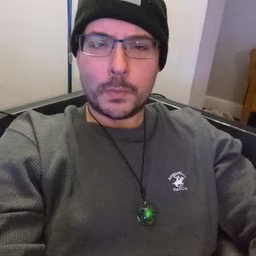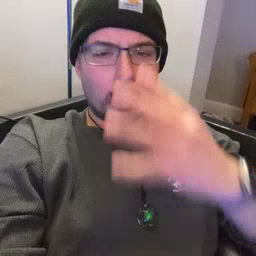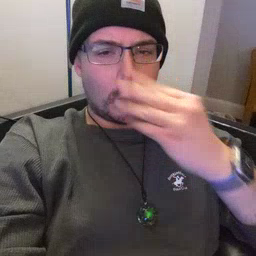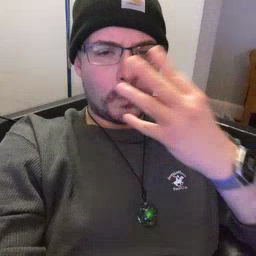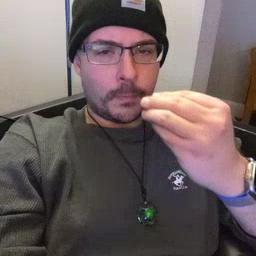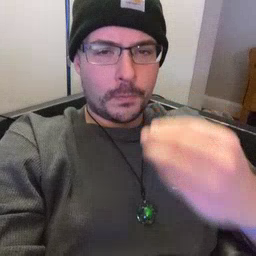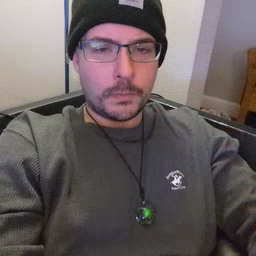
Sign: wolf